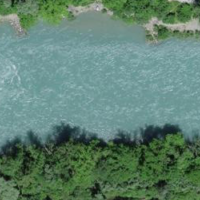
EUNIS habitat code: 15
Species observed at this site:
Lasiommata megera